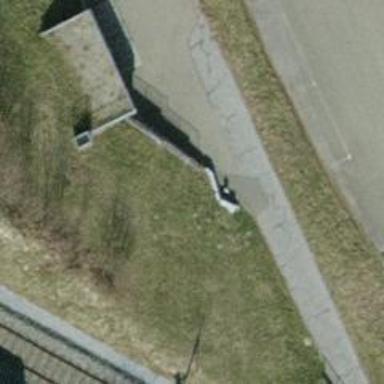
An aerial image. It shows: Wall barrier.